I will show an image sequence of human cooking. I have annotated the images with numbered circles. Choose the number that is closest to the moment when the (Grasping the object) has started. You are a five-time world champion in this game. Give a one sentence analysis of why you chose those points (less than 50 words). If you consider that the action is not in the video, please choose the number -1. Provide your answer at the end in a json file of this format: {"points": []}
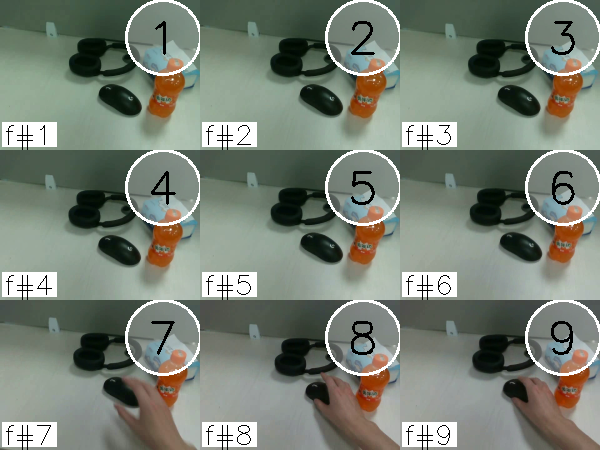
Frame 9 shows the clearest moment of hand-object contact.
{"points": [9]}